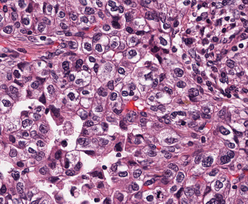
Tumor epithelial tissue: yes
Tumor-associated stroma tissue: no
Normal tissue: no